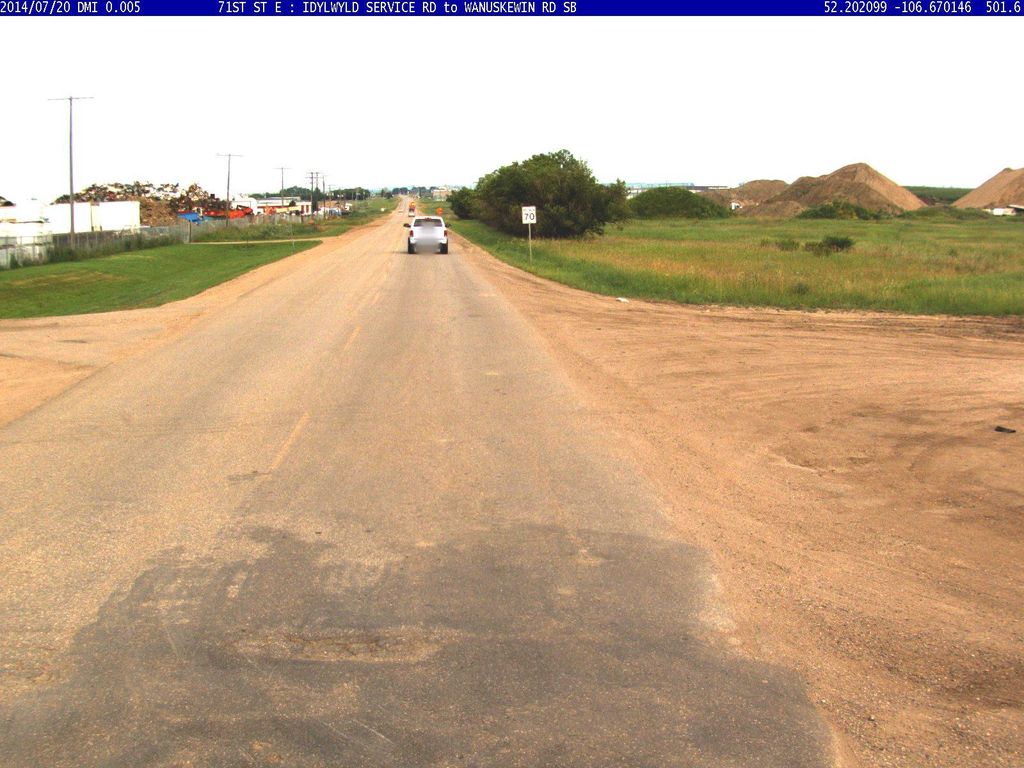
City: saskatoon